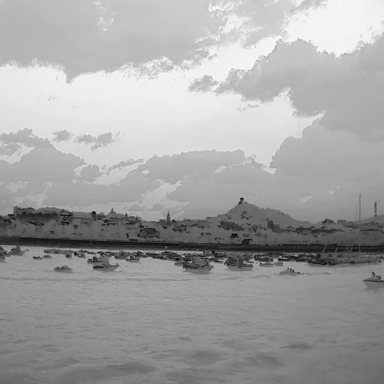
There are 16 canoes in the infrared image.